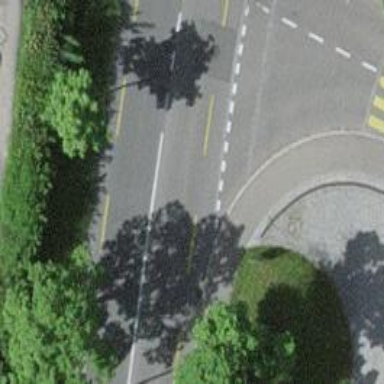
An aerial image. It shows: Secondary road with asphalt surface and dedicated cycle lane.